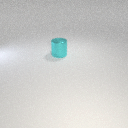
large cyan metal cylinder